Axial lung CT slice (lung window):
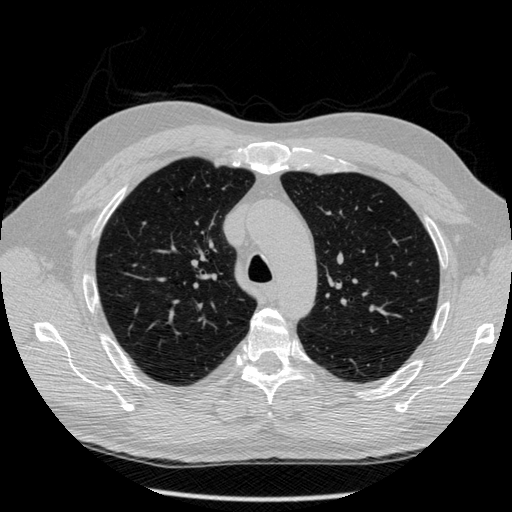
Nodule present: no